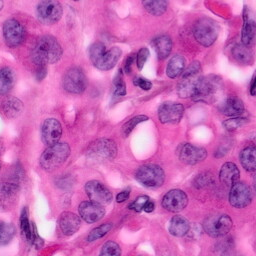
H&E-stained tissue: Pancreatic